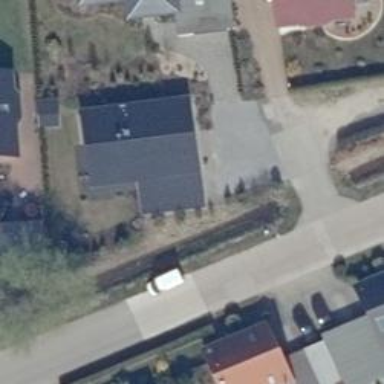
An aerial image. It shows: Detached building.